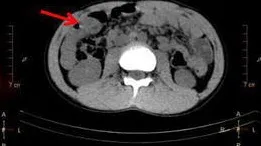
Axial SPECT/CT image of the Meckel's diverticulum. B; CT demonstrated a blind-ending tubular structure in the right abdomen (arrow). Anatomical relationship between the focal concentration and right kidney cannot be identified.
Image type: radiology (ct)